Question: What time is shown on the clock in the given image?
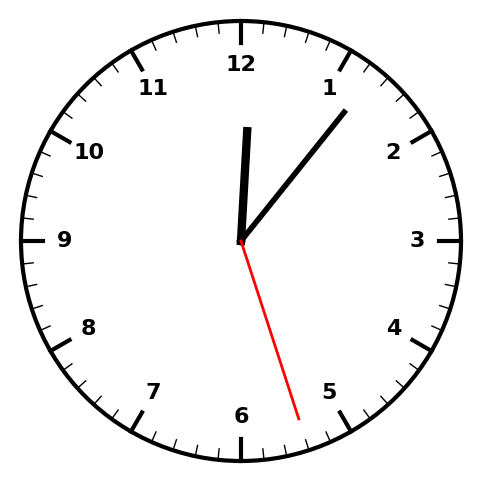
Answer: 12:06:27